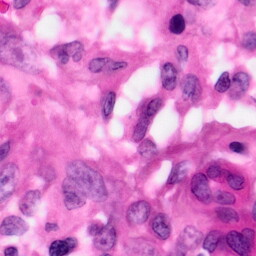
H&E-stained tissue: Pancreatic